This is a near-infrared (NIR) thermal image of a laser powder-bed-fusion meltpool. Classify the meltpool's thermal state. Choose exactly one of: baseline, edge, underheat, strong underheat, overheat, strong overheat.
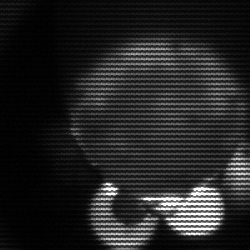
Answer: edge